Question: I do not know much about lower level memory optimization but I am trying to figure out how to optimize memory access from a unsigned char array holding rbg32 data.
I am building a directshow transform filter (CTransInPlaceFilter) that needs to average areas of the data. The data given to me is in rgb32 format ('B G R 0xFF B G R 0xFF B G R 0xFF etc'). I am looping the data and calculating the average red, green and blue channels.
I find when I get dereference the data in the byte array the video playing runs the CPU up and without and accessing, the CPU doesn't do so much work.
After reading a bunch of posts, I think this is a memory to CPU bandwidth bottleneck.
Here is the code for the transform function:
> HRESULT CFilter::Transform(IMediaSample *pSample) {'''
BYTE* data = NULL;
pSample->GetPointer(&data);
if (mVideoType == MEDIASUBTYPE_RGB32) {
Rect roi(0, 0, 400, 400); // Normally this is dynamic
int totalPixels = roi.width * roi.height;
// Find the average color
unsigned int totalR = 0, totalG = 0, totalB = 0;
for (int r = 0; r < roi.height; r++) {
int y = roi.y + r;
BYTE* pixel = data + (roi.x + y * mWidth) * 4; // 4 bytes per pixel
for (int c = 0; c < roi.width; c++) {
totalB += *pixel; // THESE 3 LINES IS THE ISSUE
totalG += *(++pixel);
totalR += *(++pixel);
pixel++;
}
}
int meanR = (int)floor(totalR / totalPixels);
int meanG = (int)floor(totalG / totalPixels);
int meanB = (int)floor(totalB / totalPixels);
// Does work with the averaged data
}
return S_OK; }
'''
So when I run the video without the 3 dereferencing lines I get about 10-14% cpu usage. With those lines I get 30-34% cpu usage.
I also tried to copy the data to a buffer to access the data.
'''
mempy(mData, data, mWidth * mHeight * 4); // mData is only allocated once in constructor
...
totalB += mData[x + y * mWidth];
'''
The cpu usage became 22-25%.
Is it possible to reduce the cpu usage down close to 10 again? Somehow access the data much quicker? Should I try using asm?
Other info: The video is 10bit 1280 X 720 using GraphEdit to test my filter.
My filter does not change the source image (so it does not copy).
I may thread this process if that helps.
Thanks in advance!
For more info, I added the directshow graph. The video is 10bit but the Lav filters pass RGB32 (8bit) to me. It is debug build, would release speed it up (eventually I will compile to release build).

I ran the 2 different ways (mentioned earlier) and benchmarked their elapsed time. With dereferencing I get around 0.126208 milliseconds for each time transform runs. Without the dereferencing I get 0.009 milliseconds.
I also tried to reduce the loops by doing
'''
for (int c = 0; c < roi.width; c += 4) {
totalB += pixel[c] + pixel[c + 3] + pixel[c + 6] + pixel[c + 9];
totalG += pixel[c + 1] + pixel[c + 4] + pixel[c + 7] + pixel[c + 10];
totalR += pixel[c + 2] + pixel[c + 5] + pixel[c + 8] + pixel[c + 11];
}
'''
This did not change the CPU usage and the elapsed time is still around 0.12
I also built all dependencies and the project itself in release and i get the same result. Still very slow access.
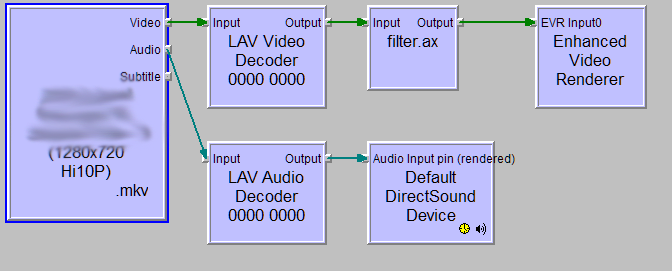
Answer: I solved the issue. So the problem was that the data was a pointer pointing to data in video memory. I was trying to use data and transferring it from video to computer RAM causing memory bandwidth errors. Copy all the data at once (memcpy) was faster but still very slow. Instead I had to use specific Intel SSE4 commands to efficiently copy the data from video memory to computer memory.
I used <URL>. It contains a similar function to memcpy but uses the GPU to do the work. It is much faster and after copying, accessing the data is fast as usual.